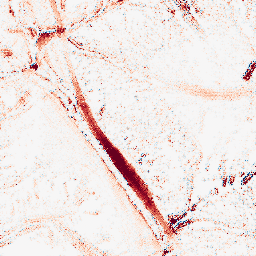
Category: morphological
Decomposition family: tophat
Decomposition parameters: size: 10
mode: white
Upsampling method: regularized
Upsampling parameters: scale: 2
lambda_reg: 0.1
Upsampling scale: 2